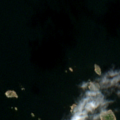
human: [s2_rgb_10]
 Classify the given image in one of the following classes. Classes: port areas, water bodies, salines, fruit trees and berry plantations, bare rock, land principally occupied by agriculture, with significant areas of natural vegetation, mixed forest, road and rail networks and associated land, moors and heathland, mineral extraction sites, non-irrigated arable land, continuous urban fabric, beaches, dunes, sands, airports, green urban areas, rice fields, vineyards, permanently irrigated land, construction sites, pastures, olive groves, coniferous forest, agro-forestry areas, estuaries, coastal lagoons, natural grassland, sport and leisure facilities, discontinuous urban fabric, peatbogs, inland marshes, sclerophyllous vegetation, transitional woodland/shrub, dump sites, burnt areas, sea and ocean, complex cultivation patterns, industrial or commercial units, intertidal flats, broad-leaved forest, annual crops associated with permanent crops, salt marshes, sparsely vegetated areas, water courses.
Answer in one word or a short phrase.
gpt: sea and ocean